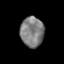
Tissue: prostate
Cell type: T cells
Senescence score: 0.2633
Nuclear area (px): 691
Mean DAPI intensity: 126.819